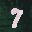
Label: 7